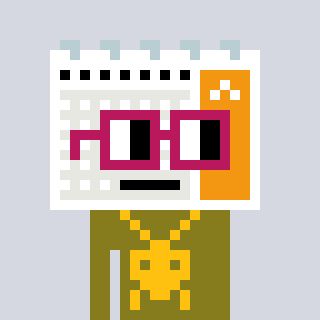
a pixel art character with square dark red glasses, a calendar-shaped head and a gunk-colored body on a cool background